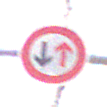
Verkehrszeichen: VorrangDesGegenverkehrs
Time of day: MorningAfternoon
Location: Outdoor (Nature)
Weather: Clear
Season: Winter
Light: Natural